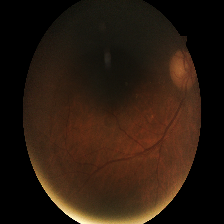
Diabetic retinopathy grade: Moderate